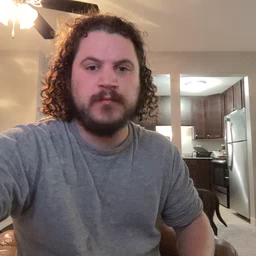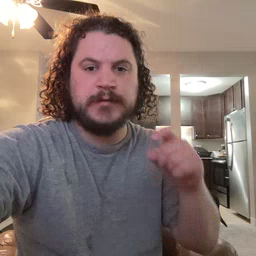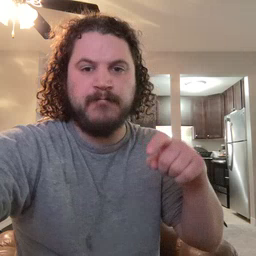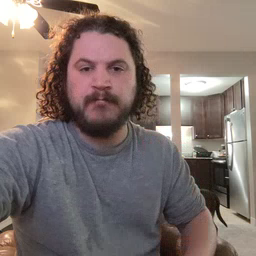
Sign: time